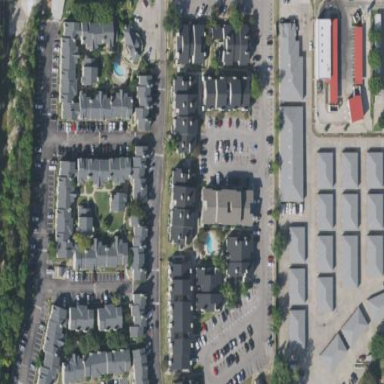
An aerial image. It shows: Residential area with apartments.